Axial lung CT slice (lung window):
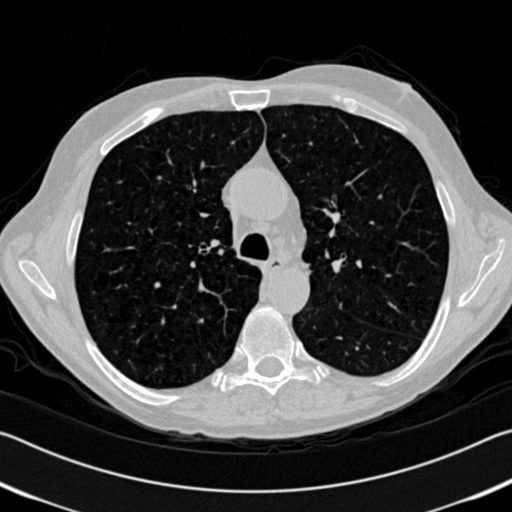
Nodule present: no